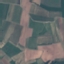
Label: PermanentCrop